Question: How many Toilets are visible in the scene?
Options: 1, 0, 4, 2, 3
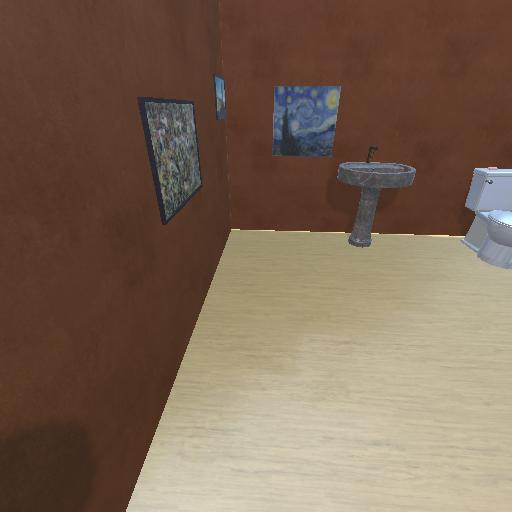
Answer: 1